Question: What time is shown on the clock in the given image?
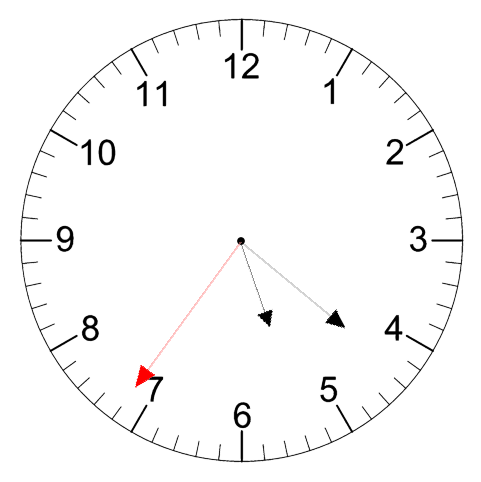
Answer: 05:21:36